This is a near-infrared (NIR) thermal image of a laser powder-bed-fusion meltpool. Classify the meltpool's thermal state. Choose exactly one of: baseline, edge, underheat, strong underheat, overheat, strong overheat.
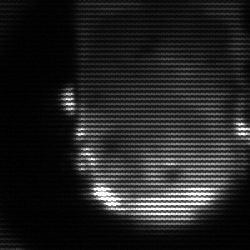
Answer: baseline